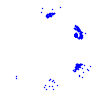
Particle: pion